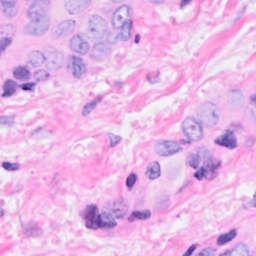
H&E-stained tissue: Breast